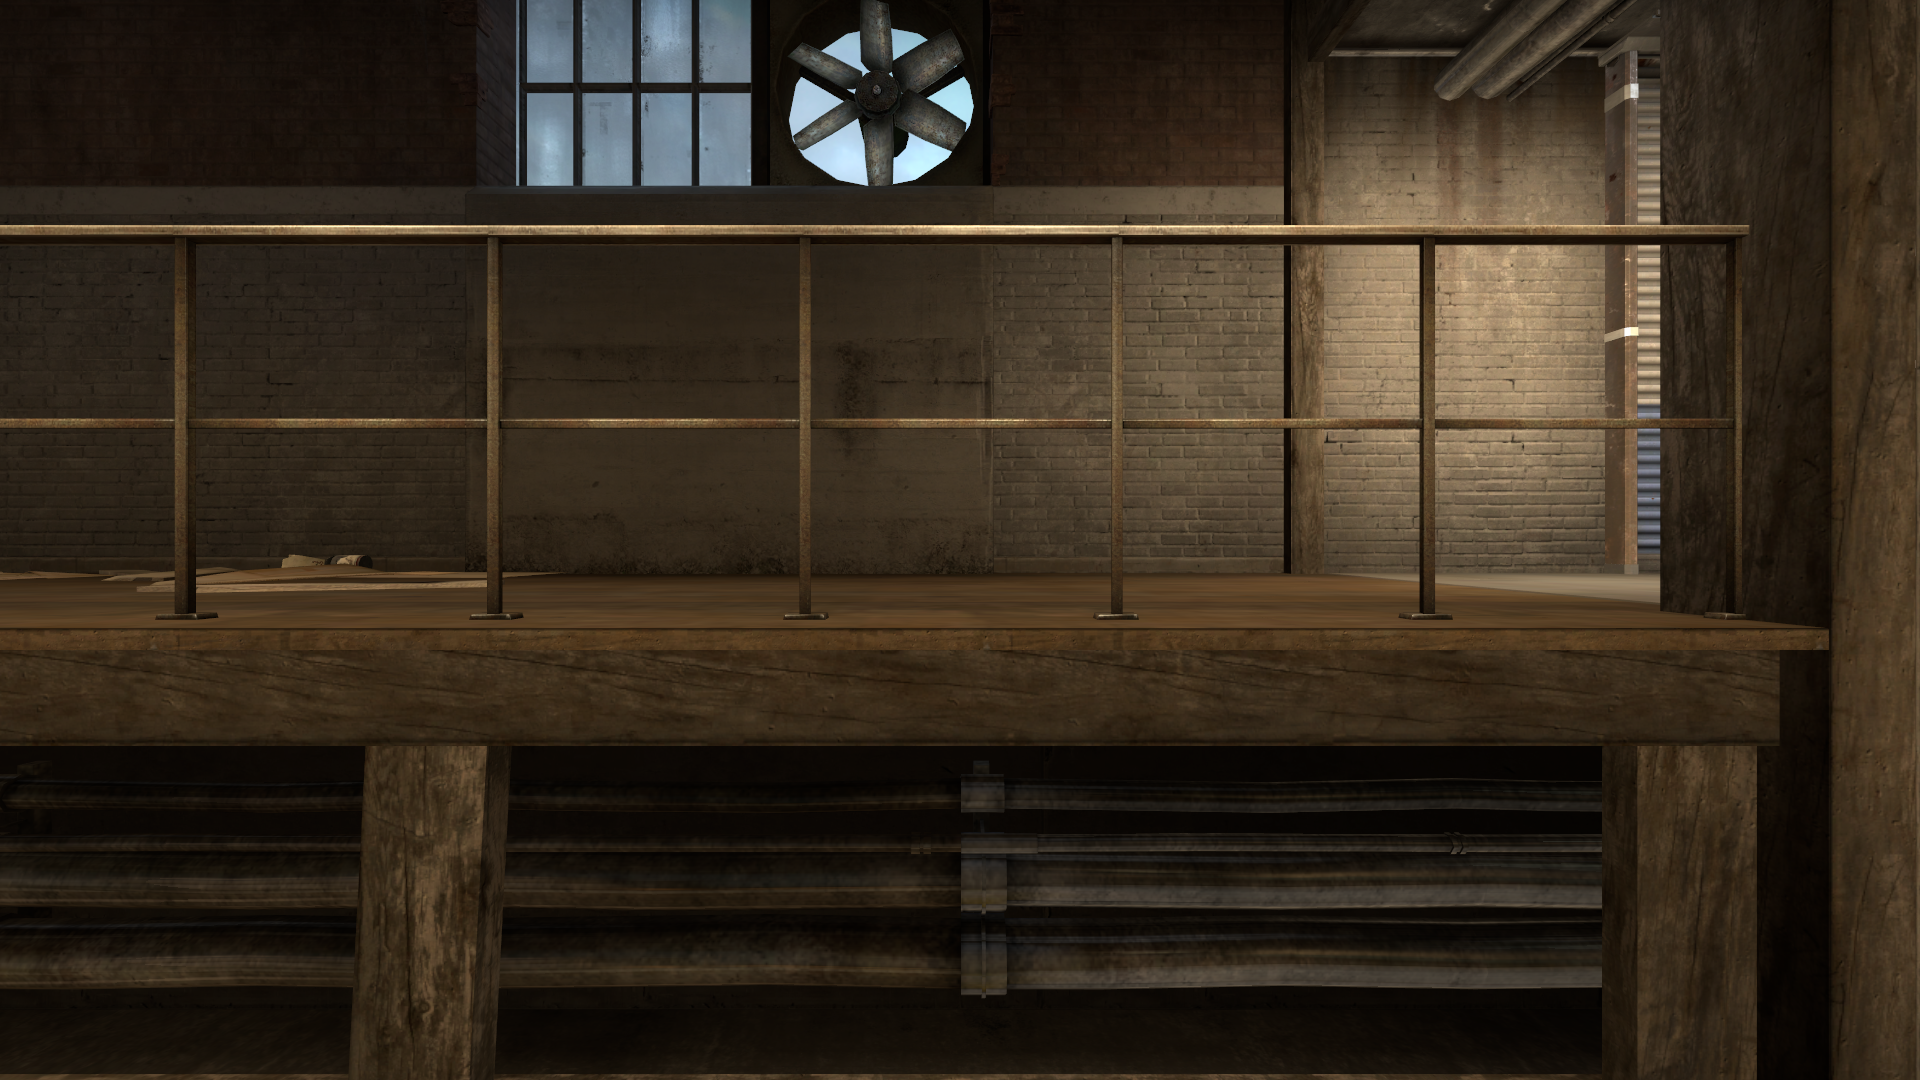
Map: de_train